Interaction volume radius: 5 \u00c5
Interaction volume height: 25 \u00c5
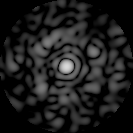
Disorder parameter: 0.8127